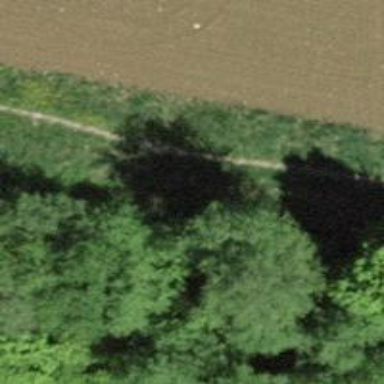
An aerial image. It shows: Ground path.